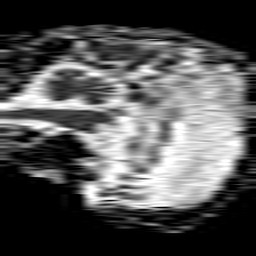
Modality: ADC
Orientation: sagittal
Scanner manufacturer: philips
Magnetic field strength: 1.5 T
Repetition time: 4.6 s
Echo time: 0.08631 s